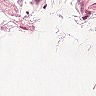
Metastatic tissue present: no